Brain MRI, t2w sequence, axial 2D slice.
Patient: age 42, sex F, weight 95 kg, height 1.95 m
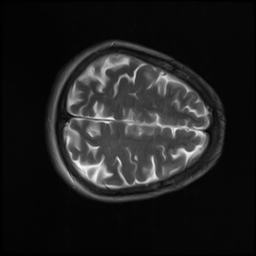